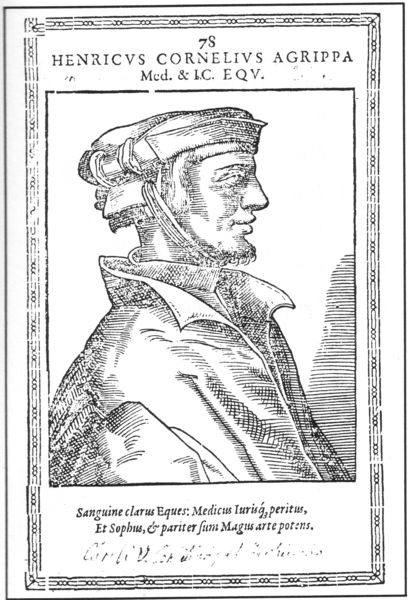
Titel: Bildnis des Heinrich Cornelius Agrippa von Nettesheim
Künstler: Tobias Stimmer
Institution: (Seriendruck)
Schlagwörter: gemälde, mann, schatten, umhang, weiß, hut, licht, mund, nase, profil, schwarz, zeichnung, haube, ornament, bart, hemd, jacke, kappe, mütze, falten, gesicht, kragen, mensch, rahmen, bildnis, portrait, porträt, auge, mantel, renaissance, esel, umrandung, kopfbedeckung, holzschnitt, schrift, grafik, graphik, inschrift, büste, name, unterschrift, buch, linie, druck, schnitt, schraffur, schrafur, stich, seite, schwarzweiß, text, arzt, medizin, henri, buchseite, männlich, profilansicht, latein, mediziner, lateinisch, heinrich, reformation, cornelius, agrippa, henricus, cornelivs, cornelivx, heinricus, heinricvs, henricus cornelius agrippa, henricvs, henricvs cornelivs agrippa, vornelivs, profiol, sanguine, 78, henricus cornelius